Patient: sex M, age 64
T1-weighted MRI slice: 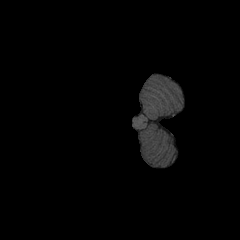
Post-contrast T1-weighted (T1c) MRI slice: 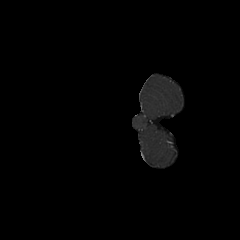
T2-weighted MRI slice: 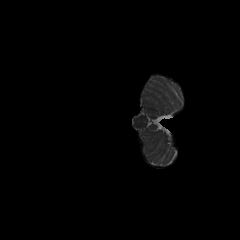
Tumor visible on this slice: no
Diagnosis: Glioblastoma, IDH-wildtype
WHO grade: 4